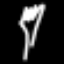
Label: fork